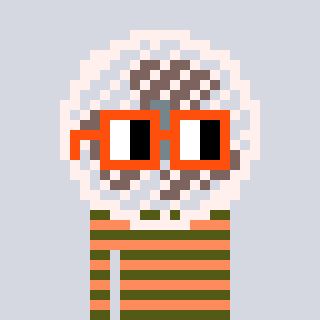
a pixel art character with square orange glasses, a fan-shaped head and a peachy-colored body on a cool background